Question: I'm currently working on a discord bot for a server with third-party age verification, after their update with the verified role being added.
I wanted to then apply another role depending on a separate identifying role. But I keep getting problems with parts of the code being undefined or not a function, so I'm really stuck.

'''
bot.on('guildMemberUpdate', (oldMember, newMember) => {
if(oldMember.roles !== newMember.roles) {
if(newMember.roles.cache.some(r => r.name === "Verified")) {
if(newMember.roles.cache.some(r => r.name === "Workshop Devotee")) {
let role1 = newMember.guild.roles.cache.some(role => role.name === "Verified Workshop Devotee");
newMember.guild.cache.get(newMember.author.id).roles.add(role1);
}
else if (newMember.roles.cache.some(r => r.name === "Workshop Helpers")) {
let role2 = newMember.guild.roles.cache.some(role => role.name === "Verified Workshop Helpers");
newMember.guild.cache.get(newMember.author.id).roles.add(role2);
}
else if (newMember.roles.cache.some(r => r.name === "Workshop Supporters")) {
let role3 = newMember.guild.roles.cache.some(role => role.name === "Verified Workshop Supporters");
newMember.guild.cache.get(newMember.author.id).roles.add(role3);
}
else{
return;
}
'''
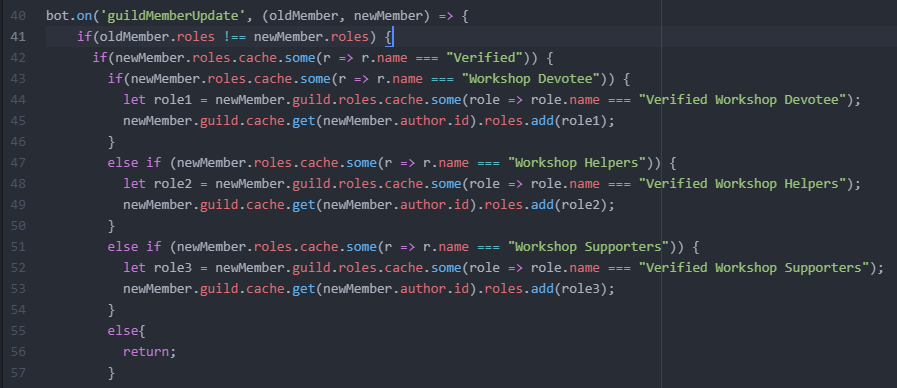
Answer: There are two major errors with this code which is why it isn't working.
First of all, you are using the '.some()' method to fetch a 'role' object, however '.some()' only checks to see if an item exists in a list, and returns true or false. Instead, you should use the '.get()' method to fetch the role.
'''
let role1 = newMember.guild.roles.cache.get(role => role.name === "Verified Workshop Devotee");
'''
The other error I can see, is where you are getting the 'member' object to add the role. You are for some reason trying to fetch a 'guild' object using 'newMember.author.id' which is the ID of a member, so this will return an error. Instead you can write
'''
newMember.guild.members.cache.get(newMember.author.id).roles.add(role1);
'''
However, this code is also redundent as you already have the 'member' object of the member you are adding roles to - its 'newMember'. Therefore, you can instead write
'''
newMember.roles.add(role1);
'''